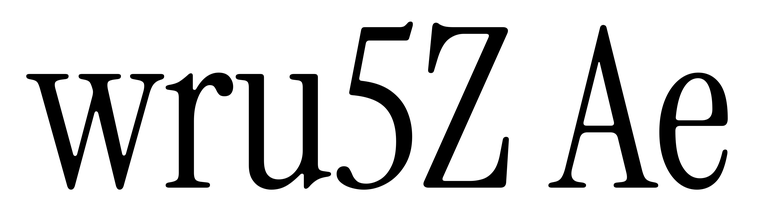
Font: InstrumentSerif-Regular